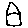
Label: house